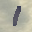
Label: 1